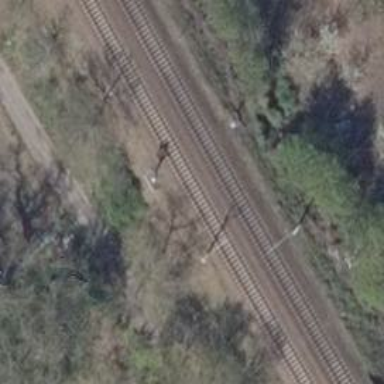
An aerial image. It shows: Railway signal.